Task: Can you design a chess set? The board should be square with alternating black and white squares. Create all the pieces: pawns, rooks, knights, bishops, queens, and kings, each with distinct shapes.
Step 3878:
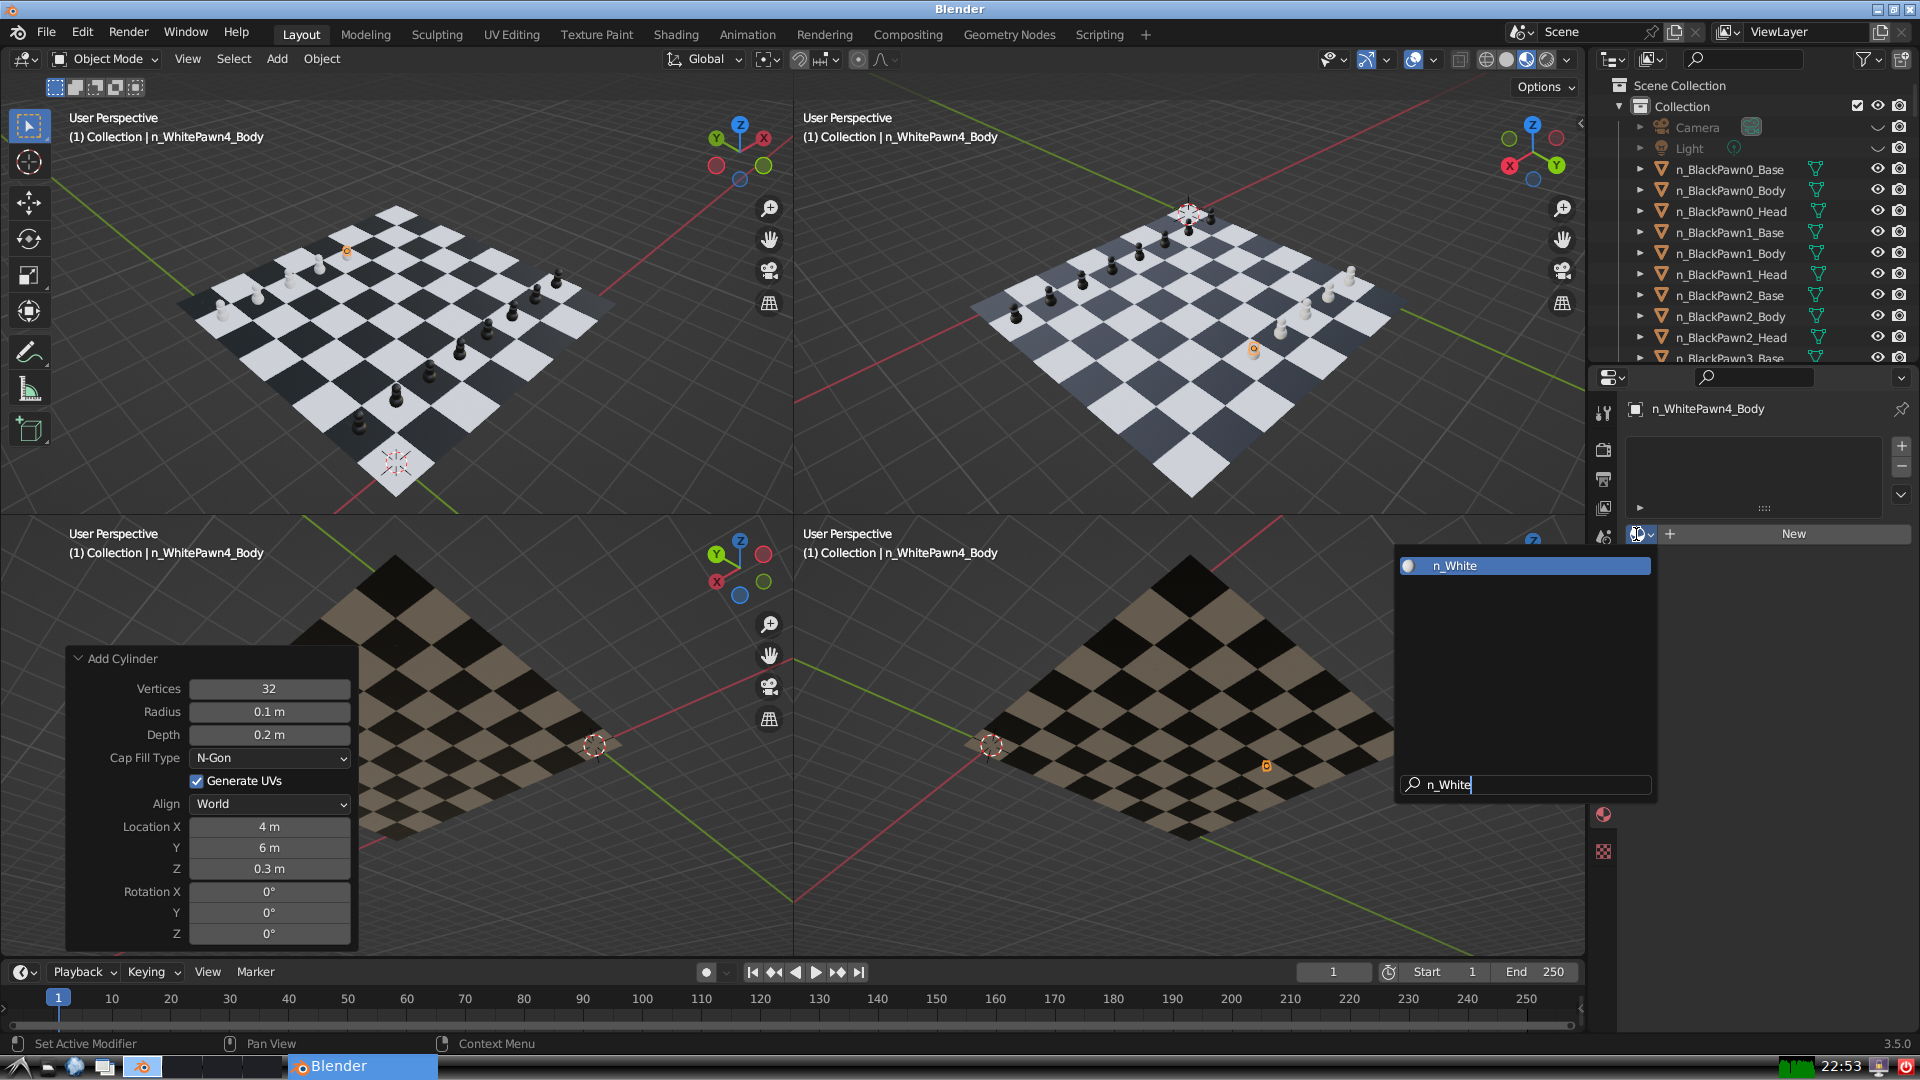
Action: {"key_press": ['Return']}